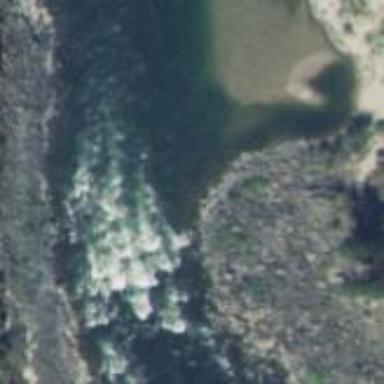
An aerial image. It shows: Rapids in water body.